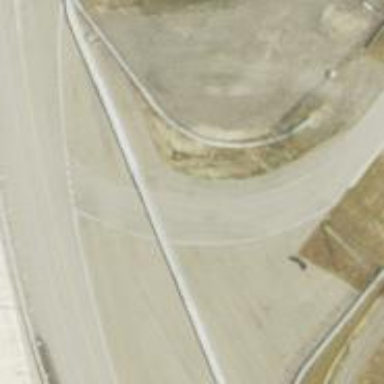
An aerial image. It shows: Motor sport raceway.